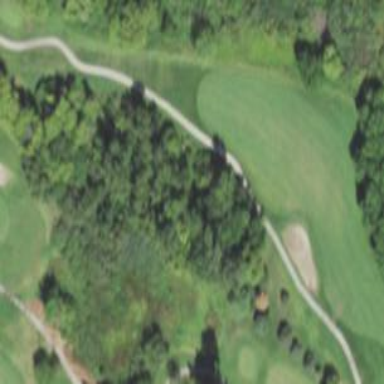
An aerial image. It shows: Rough area in golf course.